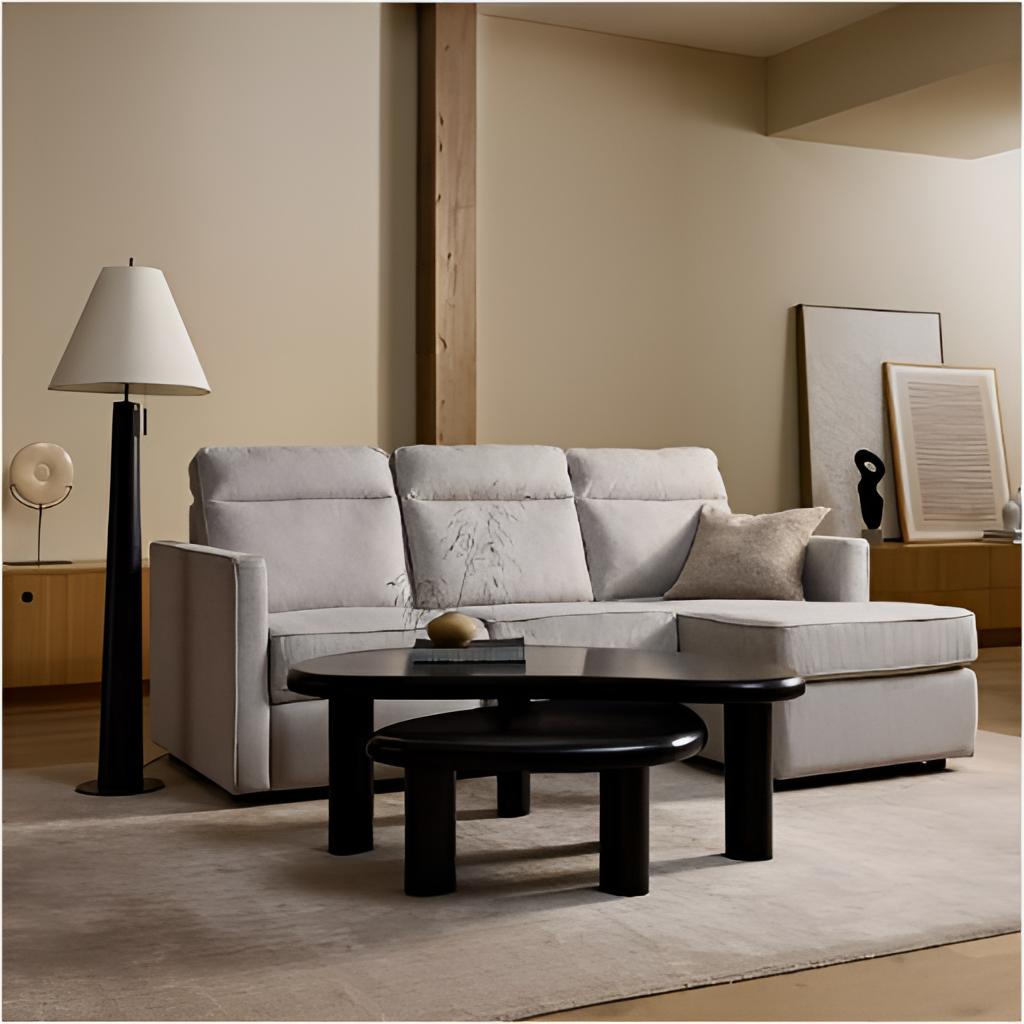
living room, beige fabric sectional sofa, contemporary, wood flooring, with plank pattern, beige paint wallpaper, with solid pattern